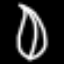
Label: leaf